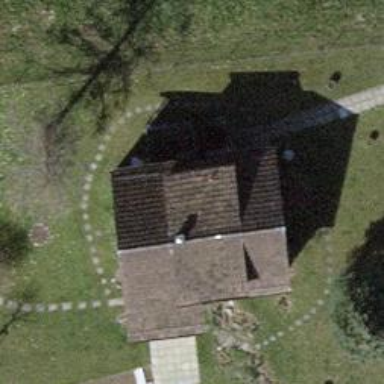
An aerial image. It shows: Detached building with gabled roof. The roof is pitched in shape.